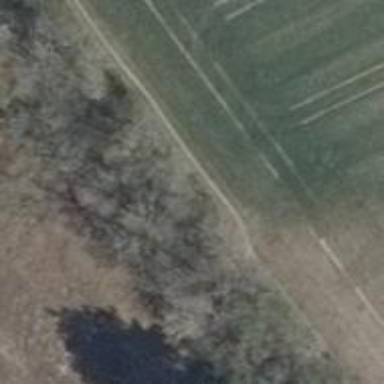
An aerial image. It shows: Row of trees in natural setting.